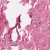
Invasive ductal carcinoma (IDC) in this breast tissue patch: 0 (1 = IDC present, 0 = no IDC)